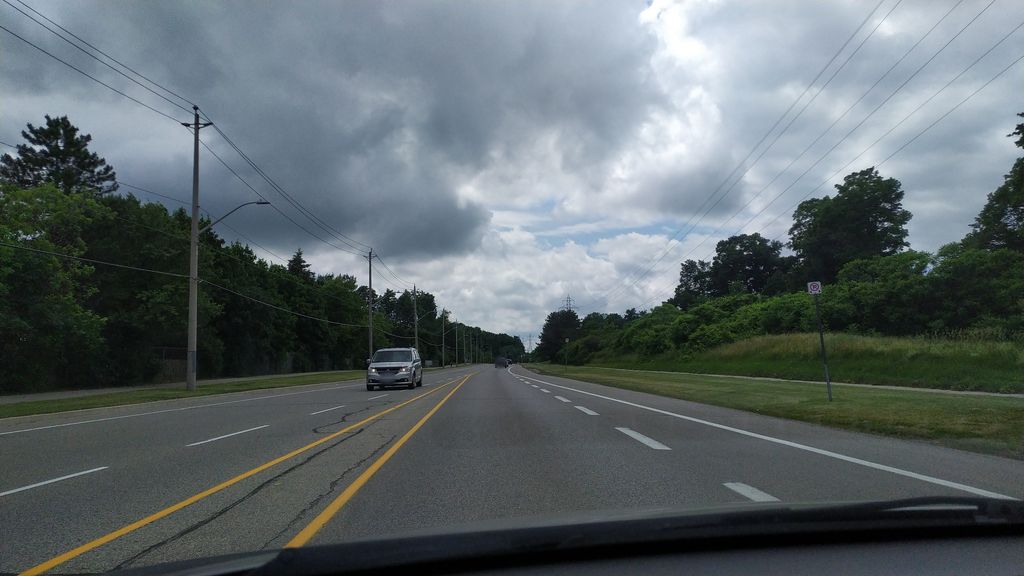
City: kitchener-waterloo